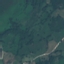
Land use / land cover: Pasture